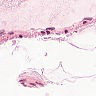
Metastatic tissue present: no